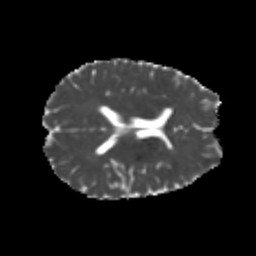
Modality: MD
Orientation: axial
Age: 21
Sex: male
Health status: healthy
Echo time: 0.074 s